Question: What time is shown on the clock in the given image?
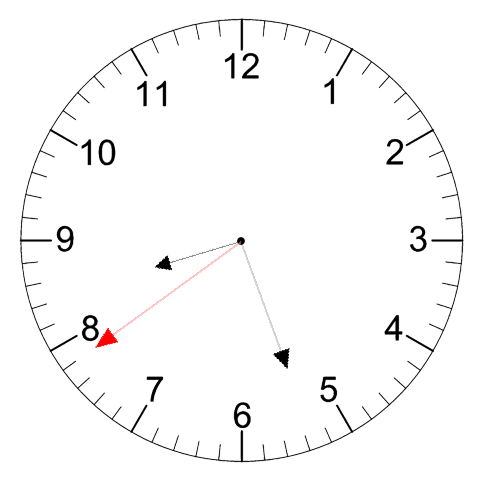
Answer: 08:26:39